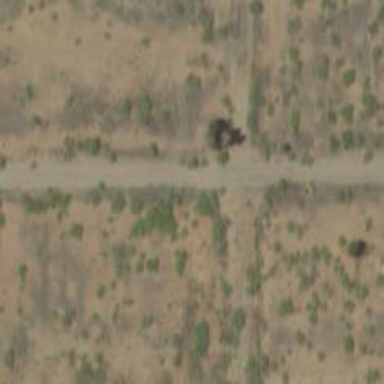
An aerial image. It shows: Track road.